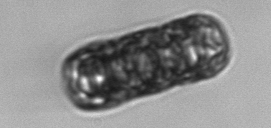
Label: Paralia_sulcata